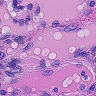
Metastatic tissue present: yes